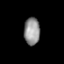
Tissue: prostate
Cell type: Myeloid cells
Senescence score: 0.7317
Nuclear area (px): 428
Mean DAPI intensity: 146.047